Interaction volume radius: 5 \u00c5
Interaction volume height: 35 \u00c5
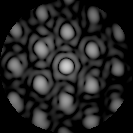
Disorder parameter: 0.2839